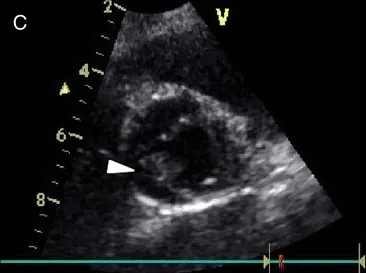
Transthoracic echocardiography. C, parasternal short-axis view shows a round mass (arrow) on the aortic side of the non-coronary cusp of the aortic valve in 2015.
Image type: radiology (ultrasound)